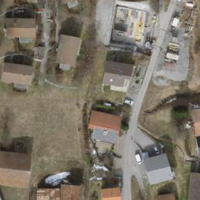
EUNIS habitat code: 55
Species observed at this site:
Minucia lunaris
Aplocera praeformata
Chloroclysta siterata